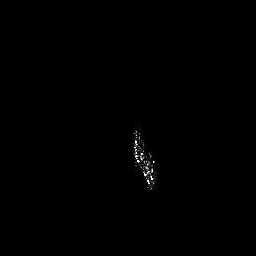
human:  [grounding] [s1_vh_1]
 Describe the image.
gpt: In the satellite image, there is  <ref>1 large ship </ref> <box>[[50, 48, 60, 75, 0]]</box> located at center.